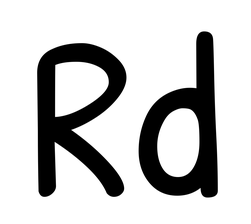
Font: PatrickHand-Regular